Question: What is the best way to insert re-usable code into a cshtml razor file. I need to pass in data from the outer loop into the user control. I took a picture of what I'm trying to do hoping that will make it very clear.

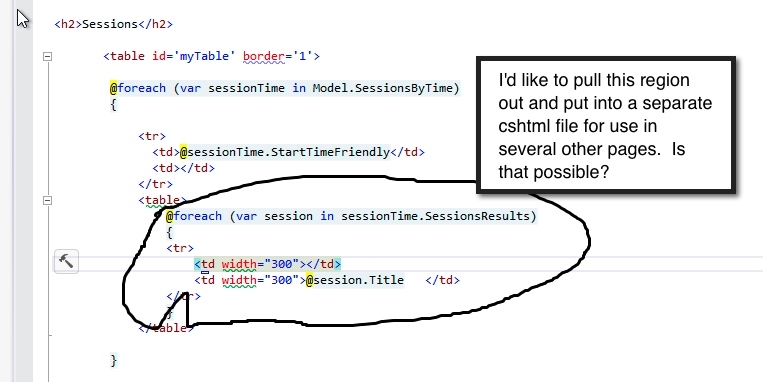
Answer: Use
'''
@Html.RenderPartial(<virtual path to your partial view>, session);
'''
where partial view is typed view with the model of 'session' type.